Question: This is similar to another question I've asked here on SO, but it's different enough from it that I haven't been able to come up with an answer for it on my own yet. I think the best way to introduce my problem is with a picture:

I have several text files (4 in this example), each with millions of lines of data in the following format:
'''
TIME DATA
File #1
<PHONE>
104501 34098
<PHONE>
<PHONE>
<PHONE>
<PHONE>
104503 49858
<PHONE>
<PHONE>
<PHONE>
File #2
104500 23408
<PHONE>
<PHONE>
<PHONE>
104502 21838
104503 86760
104503 20812
104503 85719
<PHONE>
<PHONE>
<PHONE>
File #3
104500 23042
104501 12391
<PHONE>
<PHONE>
<PHONE>
104502 21039
<PHONE>
104503 50573
104503 18361
104504 17545
104505 67612
104506 21075
File #4
<PHONE>
<PHONE>
<PHONE>
104502 68561
104503 69178
<PHONE>
104503 12048
<PHONE>
<PHONE>
104506 53978
104506 13722
'''
The problem is that a given time in one file may have more or less data entries than it has in another file. In the picture above for example, there is only one entry for 10:45:00 in File #1, but there are two entries for 10:45:00 in File #2. I'm hoping to get each file to have the same amount of lines per time entry, so in my example with Files #1 and #2, a 'filler' line would be added after the the first '<PHONE>' line, and this filler line would just be an exact copy of the line above it <PHONE> in this case). Ideally these 'filler' lines would be inserted into the text files being read from, and not written to a new text file.
What I've come up with so far is that I need to:
--count the number of lines for each given time
--find which file has the highest number of lines for each given time
--insert the 'filler' line(s) in each file where necessary
Unfortunately I don't really know how to do any of that. I have some ideas, but they're all vague at this point so I don't really know what I should read up on yet. The only real code that I've come up with so far is that I can assign all files in the directory to an array using Directory.GetFiles, and I can then loop through all the files that way, but that doesn't get me very far.
These lines of data are generated by a program, which then writes the lines to text files. I don't have access to the code which generates the lines of data.
If anyone has any ideas as to how I might accomplish this, a hint would be much appreciated.
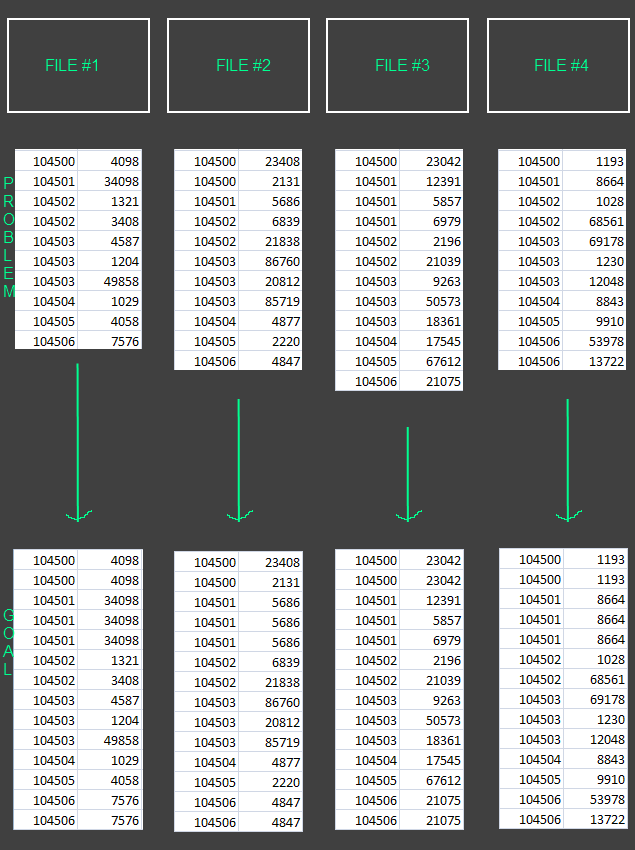
Answer: Let us distill this situation down to only two time stamps and I will provide the answer.
Below I have recreated three files. Each of the file have timestamps of 104500 and 104501, while the 2nd file has two 501s as expressed as the problem which is being addressed. That means that file1 and file3 only have one 501. Then I simulate the parsing the data from the files and them into a class holder which has a file ID, the data and the timestamp. Once all data is acquired for each file buffer, I union the data. With the data in one IEnumerable list I then grouped by time; .
Now all you have to do is extract the unit of time that is of interest and do the calculations on that set, keeping in mind the missing data for file1 and file3. You could then manipulate the grouped result to either add more timestamps for the missing or just pop off the last value.
Answer:
Here is what the data looks like, see how it is convently grouped (the key) by times of 104500 an 104501. One justs extracts the target time from that grouping with all the values from file 1 - 3 and does the calcuation.

Here is the code to get it organized (the dump method is from Linqpad which shows the data, which I showed in the picture)
'''
void Main()
{
string File1 = @"104500 1
104501 1
";
string File2 =
@"104500 2
104501 2
104501 4
";
string File3 =
@"104500 5
104501 5
";
var ds3 = ExtractData(File1, 1).Union( ExtractData(File2, 2) )
.Union( ExtractData(File3, 3))
.GroupBy (d => d.Time );
ds3.Dump();
}
public static IEnumerable<DataAndTime> ExtractData(string data, int fileID)
{
string pattern = @"^(?<Time>[^\s]+)(?:\s+)(?<Data>[^\s]+)";
return Regex.Matches(data, pattern, RegexOptions.Multiline)
.OfType<Match>()
.Select (m => new DataAndTime()
{
FileID = fileID,
Time = m.Groups["Time"].Value,
Data = int.Parse(m.Groups["Data"].Value)
}
);
}
// Define other methods and classes here
public class DataAndTime
{
public int FileID { get; set; }
public string Time { get; set; }
public int Data { get; set; }
'''
}
UPDATE: Extract at Timeslice
Below is code to extract an indexed value into a target time. I deem this a timeslice. When one asks for a timeslice, the code has to be smart enough to identify the last value as a default when the index (timeslice) asked for is out of the range.
For example the file 1 has one items, if I were to ask for a time slice index two it should retrieve the last value which is the first. If I ask for index 100 it should return that value as well.
So let us look at the time 104501 and get that data. Then we will group by the file ID
'''
var ds3 = ExtractData(File1, 1).Union( ExtractData(File2, 2) )
.Union( ExtractData(File3, 3))
.GroupBy (d => d.Time )
.First (d => d.Key == "104501")
.GroupBy (d => d.FileID) ;
'''
and our data looks like this for ds3:

Now we need to create a method which will handle the extraction of a timeslice and handle missing index (slice) values. To do that I will use <URL> to specify that the last value of the file will be a default if we ask for too many. Here is that code
'''
public static int ValueAtSnapshotSlice(int slice, IEnumerable<DataAndTime> data)
{
var defaultData = data.Last();
return data.Take(slice)
.DefaultIfEmpty(defaultData)
.Last().Data;
}
'''
Then if we look at file 2 and ask for time slices 1, 2 and a 3 (even 4+) which does not exist we expect 2, 4, 4, 4 as resultant values. Here are the calls against ds3 above
'''
ValueAtSnapshotSlice(1, ds3.First (d => d.Key == 2)); // 2
ValueAtSnapshotSlice(2, ds3.First (d => d.Key == 2)); // 4
ValueAtSnapshotSlice(3, ds3.First (d => d.Key == 2)); // 4
ValueAtSnapshotSlice(4, ds3.First (d => d.Key == 2)); // 4
'''